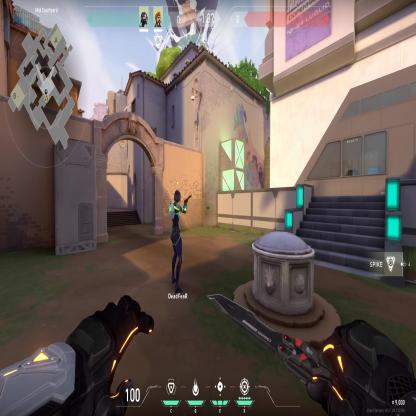
Label: teammate